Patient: sex M, age 44
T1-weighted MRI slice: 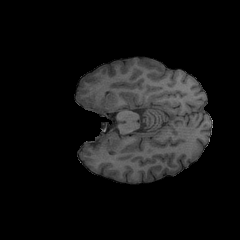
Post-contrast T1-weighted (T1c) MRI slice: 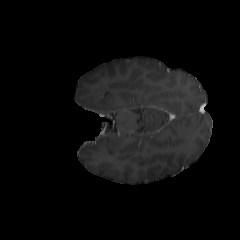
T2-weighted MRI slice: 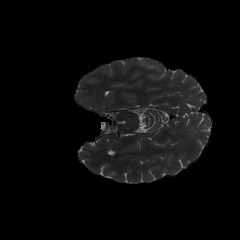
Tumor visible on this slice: no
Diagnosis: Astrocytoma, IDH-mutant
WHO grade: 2